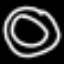
Label: donut